Question: I am learning JSF and got help from <URL>. I followed the steps described there.
The web.xml:
'''
<?xml version="1.0" encoding="UTF-8"?>
<web-app xmlns:xsi="http://www.w3.org/2001/XMLSchema-instance"
xmlns="http://java.sun.com/xml/ns/javaee" xmlns:web="http://java.sun.com/xml/ns/javaee/web-app_2_5.xsd"
xsi:schemaLocation="http://java.sun.com/xml/ns/javaee http://java.sun.com/xml/ns/javaee/web-app_2_5.xsd"
id="WebApp_ID" version="2.5">
<display-name>FBApp</display-name>
<welcome-file-list>
<welcome-file>index.jsp</welcome-file>
</welcome-file-list>
<context-param>
<param-name>javax.faces.STATE_SAVING_METHOD</param-name>
<param-value>server</param-value>
</context-param>
<context-param>
<param-name>javax.faces.CONFIG_FILES</param-name>
<param-value>/WEB-INF/faces-config.xml</param-value>
</context-param>
<listener>
<listener-class>com.sun.faces.config.ConfigureListener</listener-class>
</listener>
<servlet>
<servlet-name>Faces Servlet</servlet-name>
<servlet-class>javax.faces.webapp.FacesServlet</servlet-class>
<load-on-startup>1</load-on-startup>
</servlet>
<servlet-mapping>
<servlet-name>Faces Servlet</servlet-name>
<url-pattern>/faces/*</url-pattern>
</servlet-mapping>
</web-app>
'''
faces-config.xml:
'''
<?xml version="1.0" encoding="UTF-8"?>
<faces-config xmlns="http://java.sun.com/xml/ns/javaee"
xmlns:xsi="http://www.w3.org/2001/XMLSchema-instance"
xsi:schemaLocation="http://java.sun.com/xml/ns/javaee http://java.sun.com/xml/ns/javaee/web-facesconfig_1_2.xsd"
version="1.2">
<navigation-rule>
<from-view-id>/pages/inputname.jsf</from-view-id>
<navigation-case>
<from-outcome>greeting</from-outcome>
<to-view-id>/pages/greeting.jsf</to-view-id>
</navigation-case>
</navigation-rule>
<managed-bean>
<managed-bean-name>personBean</managed-bean-name>
<managed-bean-class>com.fbapp.bean.PersonBean</managed-bean-class>
<managed-bean-scope>request</managed-bean-scope>
</managed-bean>
</faces-config>
'''
index.jsp:
'''
<%@ page language="java" contentType="text/html; charset=UTF-8"
pageEncoding="UTF-8"%>
<!DOCTYPE html PUBLIC "-//W3C//DTD HTML 4.01 Transitional//EN" "http://www.w3.org/TR/html4/loose.dtd">
<html>
<head>
<meta http-equiv="Content-Type" content="text/html; charset=UTF-8">
<title>index</title>
</head>
<body>
<jsp:forward page="faces/pages/inputname.jsf" />
</body>
</html>
'''
inputname.jsp:
'''
<%@ taglib uri="http://java.sun.com/jsf/html" prefix="h" %>
<%@ taglib uri="http://java.sun.com/jsf/core" prefix="f" %>
<html>
<head>
<title>enter your name page</title>
</head>
<body>
<f:view>
<h1>
<h:outputText value="JSF KickStart"/>
</h1>
<h:form id="helloForm">
<h:outputText value="Tell us your name"/>
<h:inputText value="#{personBean.personName}" />
<h:commandButton action="greeting" value="Say Hello" />
</h:form>
</f:view>
</body>
</html>
'''
Now the difference present is:
- '<jsp:forward page="faces/pages/inputname.jsf" />''<jsp:forward page="/pages/inputname.jsf" />'- '<url-pattern>/faces/*</url-pattern>''<url-pattern>*.jsf</url-pattern>'
The jar libraries are:
- - - - - - - - - - - - - -
In JBoss 4.2.2GA (customised for JSF) I deployed the war its running but when I am trying to go to the url <URL> the page is rendered as:

which is actually the code of inputname.jsf. What I am doing wrong? Any information will be appreciable.
Thanks and regards.
---
Edit:
Code changed as instructed by <URL>. Now I am getting exception and the stacktrace:
'''
19:34:04,244 ERROR [[jsp]] Servlet.service() for servlet jsp threw exception
java.lang.NullPointerException
at com.sun.faces.taglib.jsf_core.ViewTag.doStartTag(ViewTag.java:162)
at org.apache.jsp.pages.inputname_jsp._jspx_meth_f_005fview_005f0(inputname_jsp.java:104)
at org.apache.jsp.pages.inputname_jsp._jspService(inputname_jsp.java:77)
at org.apache.jasper.runtime.HttpJspBase.service(HttpJspBase.java:70)
at javax.servlet.http.HttpServlet.service(HttpServlet.java:803)
at org.apache.jasper.servlet.JspServletWrapper.service(JspServletWrapper.java:373)
at org.apache.jasper.servlet.JspServlet.serviceJspFile(JspServlet.java:336)
at org.apache.jasper.servlet.JspServlet.service(JspServlet.java:265)
at javax.servlet.http.HttpServlet.service(HttpServlet.java:803)
at org.apache.catalina.core.ApplicationFilterChain.internalDoFilter(ApplicationFilterChain.java:290)
at org.apache.catalina.core.ApplicationFilterChain.doFilter(ApplicationFilterChain.java:206)
at org.apache.catalina.core.ApplicationDispatcher.invoke(ApplicationDispatcher.java:654)
at org.apache.catalina.core.ApplicationDispatcher.processRequest(ApplicationDispatcher.java:445)
at org.apache.catalina.core.ApplicationDispatcher.doForward(ApplicationDispatcher.java:379)
at org.apache.catalina.core.ApplicationDispatcher.forward(ApplicationDispatcher.java:292)
at org.apache.jasper.runtime.PageContextImpl.doForward(PageContextImpl.java:694)
at org.apache.jasper.runtime.PageContextImpl.forward(PageContextImpl.java:665)
at org.apache.jsp.index_jsp._jspService(index_jsp.java:63)
at org.apache.jasper.runtime.HttpJspBase.service(HttpJspBase.java:70)
at javax.servlet.http.HttpServlet.service(HttpServlet.java:803)
at org.apache.jasper.servlet.JspServletWrapper.service(JspServletWrapper.java:373)
at org.apache.jasper.servlet.JspServlet.serviceJspFile(JspServlet.java:336)
at org.apache.jasper.servlet.JspServlet.service(JspServlet.java:265)
at javax.servlet.http.HttpServlet.service(HttpServlet.java:803)
at org.apache.catalina.core.ApplicationFilterChain.internalDoFilter(ApplicationFilterChain.java:290)
at org.apache.catalina.core.ApplicationFilterChain.doFilter(ApplicationFilterChain.java:206)
at org.jboss.web.tomcat.filters.ReplyHeaderFilter.doFilter(ReplyHeaderFilter.java:96)
at org.apache.catalina.core.ApplicationFilterChain.internalDoFilter(ApplicationFilterChain.java:235)
at org.apache.catalina.core.ApplicationFilterChain.doFilter(ApplicationFilterChain.java:206)
at org.apache.catalina.core.StandardWrapperValve.invoke(StandardWrapperValve.java:230)
at org.apache.catalina.core.StandardContextValve.invoke(StandardContextValve.java:175)
at org.jboss.web.tomcat.security.SecurityAssociationValve.invoke(SecurityAssociationValve.java:179)
at org.jboss.web.tomcat.security.JaccContextValve.invoke(JaccContextValve.java:84)
at org.apache.catalina.core.StandardHostValve.invoke(StandardHostValve.java:127)
at org.apache.catalina.valves.ErrorReportValve.invoke(ErrorReportValve.java:102)
at org.jboss.web.tomcat.service.jca.CachedConnectionValve.invoke(CachedConnectionValve.java:157)
at org.apache.catalina.core.StandardEngineValve.invoke(StandardEngineValve.java:109)
at org.apache.catalina.connector.CoyoteAdapter.service(CoyoteAdapter.java:262)
at org.apache.coyote.http11.Http11Processor.process(Http11Processor.java:844)
at org.apache.coyote.http11.Http11Protocol$Http11ConnectionHandler.process(Http11Protocol.java:583)
at org.apache.tomcat.util.net.JIoEndpoint$Worker.run(JIoEndpoint.java:446)
at java.lang.Thread.run(Thread.java:636)
19:34:04,245 ERROR [[jsp]] Servlet.service() for servlet jsp threw exception
java.lang.NullPointerException
at com.sun.faces.taglib.jsf_core.ViewTag.doStartTag(ViewTag.java:162)
at org.apache.jsp.pages.inputname_jsp._jspx_meth_f_005fview_005f0(inputname_jsp.java:104)
at org.apache.jsp.pages.inputname_jsp._jspService(inputname_jsp.java:77)
at org.apache.jasper.runtime.HttpJspBase.service(HttpJspBase.java:70)
at javax.servlet.http.HttpServlet.service(HttpServlet.java:803)
at org.apache.jasper.servlet.JspServletWrapper.service(JspServletWrapper.java:373)
at org.apache.jasper.servlet.JspServlet.serviceJspFile(JspServlet.java:336)
at org.apache.jasper.servlet.JspServlet.service(JspServlet.java:265)
at javax.servlet.http.HttpServlet.service(HttpServlet.java:803)
at org.apache.catalina.core.ApplicationFilterChain.internalDoFilter(ApplicationFilterChain.java:290)
at org.apache.catalina.core.ApplicationFilterChain.doFilter(ApplicationFilterChain.java:206)
at org.apache.catalina.core.ApplicationDispatcher.invoke(ApplicationDispatcher.java:654)
at org.apache.catalina.core.ApplicationDispatcher.processRequest(ApplicationDispatcher.java:445)
at org.apache.catalina.core.ApplicationDispatcher.doForward(ApplicationDispatcher.java:379)
at org.apache.catalina.core.ApplicationDispatcher.forward(ApplicationDispatcher.java:292)
at org.apache.jasper.runtime.PageContextImpl.doForward(PageContextImpl.java:694)
at org.apache.jasper.runtime.PageContextImpl.forward(PageContextImpl.java:665)
at org.apache.jsp.index_jsp._jspService(index_jsp.java:63)
at org.apache.jasper.runtime.HttpJspBase.service(HttpJspBase.java:70)
at javax.servlet.http.HttpServlet.service(HttpServlet.java:803)
at org.apache.jasper.servlet.JspServletWrapper.service(JspServletWrapper.java:373)
at org.apache.jasper.servlet.JspServlet.serviceJspFile(JspServlet.java:336)
at org.apache.jasper.servlet.JspServlet.service(JspServlet.java:265)
at javax.servlet.http.HttpServlet.service(HttpServlet.java:803)
at org.apache.catalina.core.ApplicationFilterChain.internalDoFilter(ApplicationFilterChain.java:290)
at org.apache.catalina.core.ApplicationFilterChain.doFilter(ApplicationFilterChain.java:206)
at org.jboss.web.tomcat.filters.ReplyHeaderFilter.doFilter(ReplyHeaderFilter.java:96)
at org.apache.catalina.core.ApplicationFilterChain.internalDoFilter(ApplicationFilterChain.java:235)
at org.apache.catalina.core.ApplicationFilterChain.doFilter(ApplicationFilterChain.java:206)
at org.apache.catalina.core.StandardWrapperValve.invoke(StandardWrapperValve.java:230)
at org.apache.catalina.core.StandardContextValve.invoke(StandardContextValve.java:175)
at org.jboss.web.tomcat.security.SecurityAssociationValve.invoke(SecurityAssociationValve.java:179)
at org.jboss.web.tomcat.security.JaccContextValve.invoke(JaccContextValve.java:84)
at org.apache.catalina.core.StandardHostValve.invoke(StandardHostValve.java:127)
at org.apache.catalina.valves.ErrorReportValve.invoke(ErrorReportValve.java:102)
at org.jboss.web.tomcat.service.jca.CachedConnectionValve.invoke(CachedConnectionValve.java:157)
at org.apache.catalina.core.StandardEngineValve.invoke(StandardEngineValve.java:109)
at org.apache.catalina.connector.CoyoteAdapter.service(CoyoteAdapter.java:262)
at org.apache.coyote.http11.Http11Processor.process(Http11Processor.java:844)
at org.apache.coyote.http11.Http11Protocol$Http11ConnectionHandler.process(Http11Protocol.java:583)
at org.apache.tomcat.util.net.JIoEndpoint$Worker.run(JIoEndpoint.java:446)
at java.lang.Thread.run(Thread.java:636)
'''
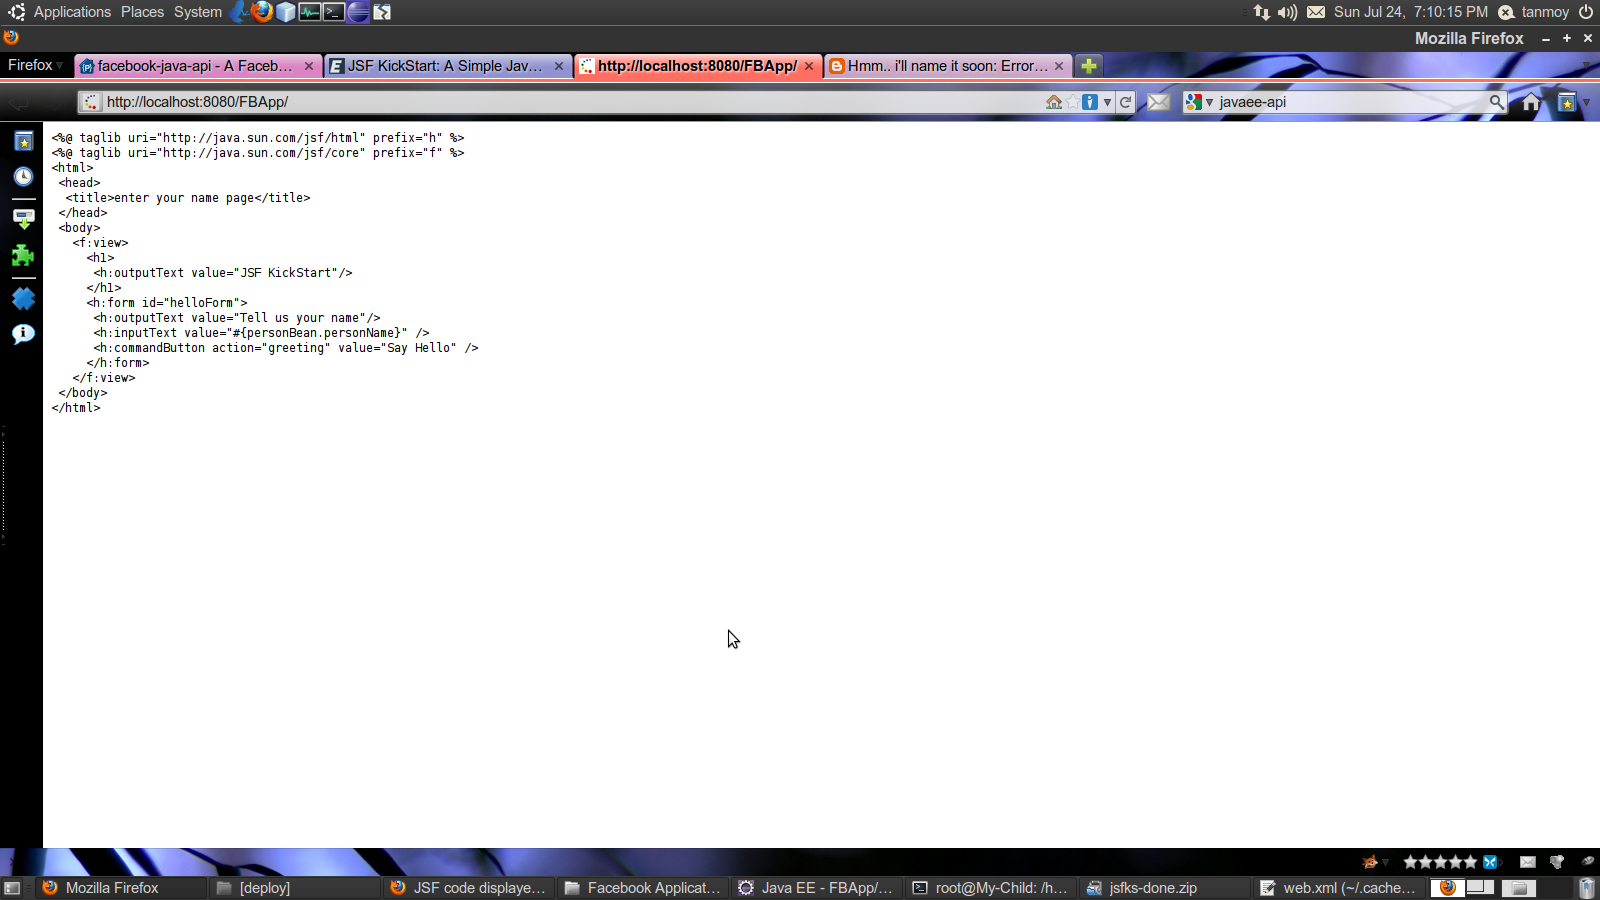
Answer: This can happen if you gave your JSP files a '.jsf' extension. In other words, you don't have a 'inputname.jsp' file in your web content folder, but a 'inputname.jsf' file. This is Wrong. Those JSP files should keep their '.jsp' extension in order to get processed by the 'JspServlet'. Otherwise those files won't be parsed as JSP at all and will end up as plain text in the webbrowser.
You have changed the URL pattern of the 'FacesServlet' to be '/faces/*' instead of (the more recommended) '*.jsf'. So you should change all URLs in the tutorial from '/foo.jsf' to '/faces/foo.jsp', also in the forwards/includes and navigation cases. You should change to '/faces/foo.jsf' and use the wrong extension in the actual files.
---
to the concrete problem: is there any particular reason that you're reading a 6 year old JSF 1.1 targeted tutorial instead of a more recent JSF 2.0 targeted tutorial? JSF 1.1 has so many <URL> and also the legacy JSP has been succeeded by Facelets since 1.5 years ago.
---
as per the comment on the question:
> @cularis This is my first project actually. I was getting 'java.lang.ClassCastException: com.sun.faces.application.ApplicationAssociate cannot be cast to com.sun.faces.application.ApplicationAssociate' and I found a solution of this problem here and did it as said and the problem was solved. I am using JBoss 4.2.2 with JSF 1.2
This exception can occur if the runtime classpath is polluted with different versioned JSF libraries. JBoss ships with JSF builtin already, so you should not be providing JSF libraries in webapp's '/WEB-INF/lib' folder. If it's of a different version, it will likely collide with exceptions like above.
---
as per the question update:
> '''
java.lang.NullPointerException
at com.sun.faces.taglib.jsf_core.ViewTag.doStartTag(ViewTag.java:162)
'''
Well, this is a nasty one and I haven't seen it before. I'll bet it to be caused by just a classpath pollution. JBoss 4.2.x ships with JSF 1.2 and JSTL 1.1 already builtin. Please remove jsf*.jar and jstl*.jar libraries from '/WEB-INF/lib'. Please also remove all JSF-related '<context-param>' and '<listener>' entires from 'web.xml'. The ones which you've as far are all the JSF 1.2 default already. It may or may not solve your concrete problem, but it should at least minimize the noise. Let me know.
---
as per the comments:
> I have removed the jars and the entries from web.xml and also uncomment the commented line in jboss-4.2.2.GA/server/default/deploy/jboss-web.deployer/conf/web.xml and now I am getting 'java.lang.RuntimeException: Cannot find FacesContext'. But the previous problem is solved
Much better. The 'Cannot find FacesContext' error has an easy cause: the 'FacesServlet' hasn't been invoked. So the request or forward URL didn't match the URL pattern of the 'FacesServlet' at all. Assuming that you have still mapped your 'FacesServlet' on an URL pattern of '/faces/*' and that you have a physical '/pages/inputname.jsp' file in your web content, then all your 'index.jsp' should contain is the following single line (yes, get rid of all that irrelevant HTML as well)
'''
<jsp:forward page="faces/pages/inputname.jsp" />
'''
This way just calling
> <URL>
should work. If it doesn't for some reason (let me know) then at least calling
> <URL>
work.
---
as per the comments:
> The FacesContext exception is solved but now it is throwing 'javax.faces.FacesException: java.net.MalformedURLException: Path faces-config.xml does not start with a "/" character.'
Hmm, this is also new to me. How does your 'web.xml' now look like? This suggests that you've a 'javax.faces.CONFIG_FILES' context param with a wrong value of 'faces-config.xml'. Try putting the 'javax.faces.CONFIG_FILES' context param with value of '/WEB-INF/faces-config.xml' back in the 'web.xml'. Perhaps the JSF 1.2 impl used in JBoss has some bug related to this.